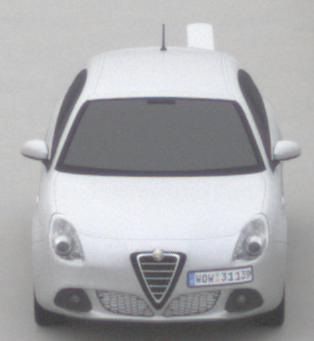
Make: Alfa Romeo
Model: Giulietta 1.4 TB 16V
Detailed model: Giulietta (940)
Model produced from: 2010/05
Model produced until: 2013/03
Doors: 5
Color: white
Road condition: dry road
Daytime: morning or afternoon
Contrast: low contrast